Field crop: maize
Growth stage: 1
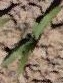
Species: maize